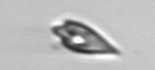
Label: Oxytoxum